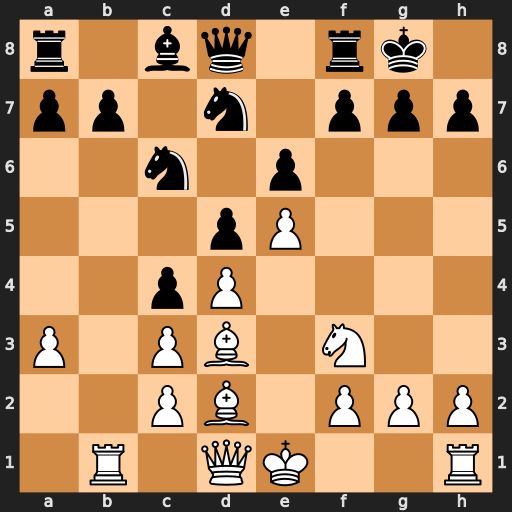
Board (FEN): r1bq1rk1/pp1n1ppp/2n1p3/3pP3/2pP4/P1PB1N2/2PB1PPP/1R1QK2R
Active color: w
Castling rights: K
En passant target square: -
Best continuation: Bxh7+ Kxh7 Ng5+ Qxg5 Bxg5